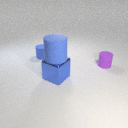
large blue metal cube in front of small blue rubber cylinder